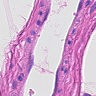
Metastatic tissue present: no